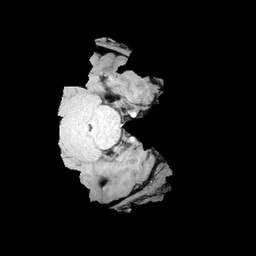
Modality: MP2RAGE
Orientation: axial